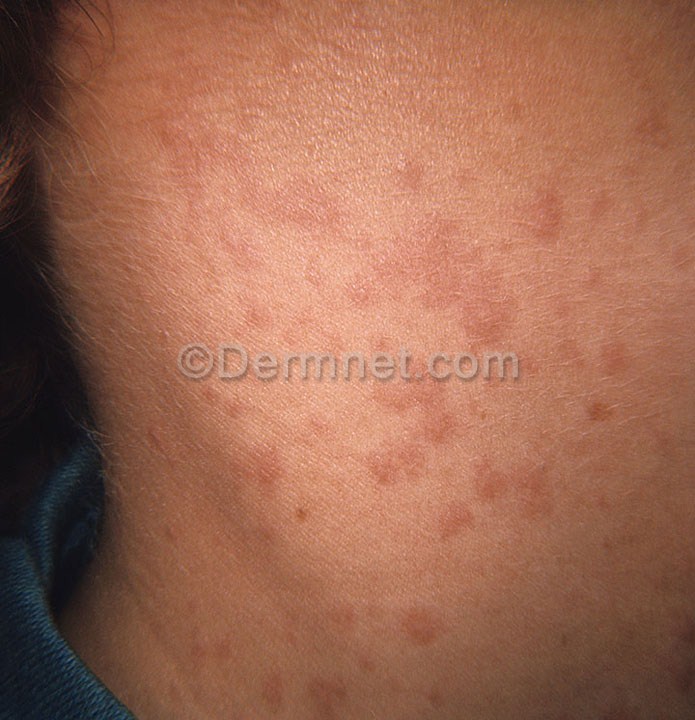
Disease: Exanthems and Drug Eruptions